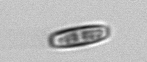
Label: pennate